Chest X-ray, PA view. Patient: 32 years old, sex M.
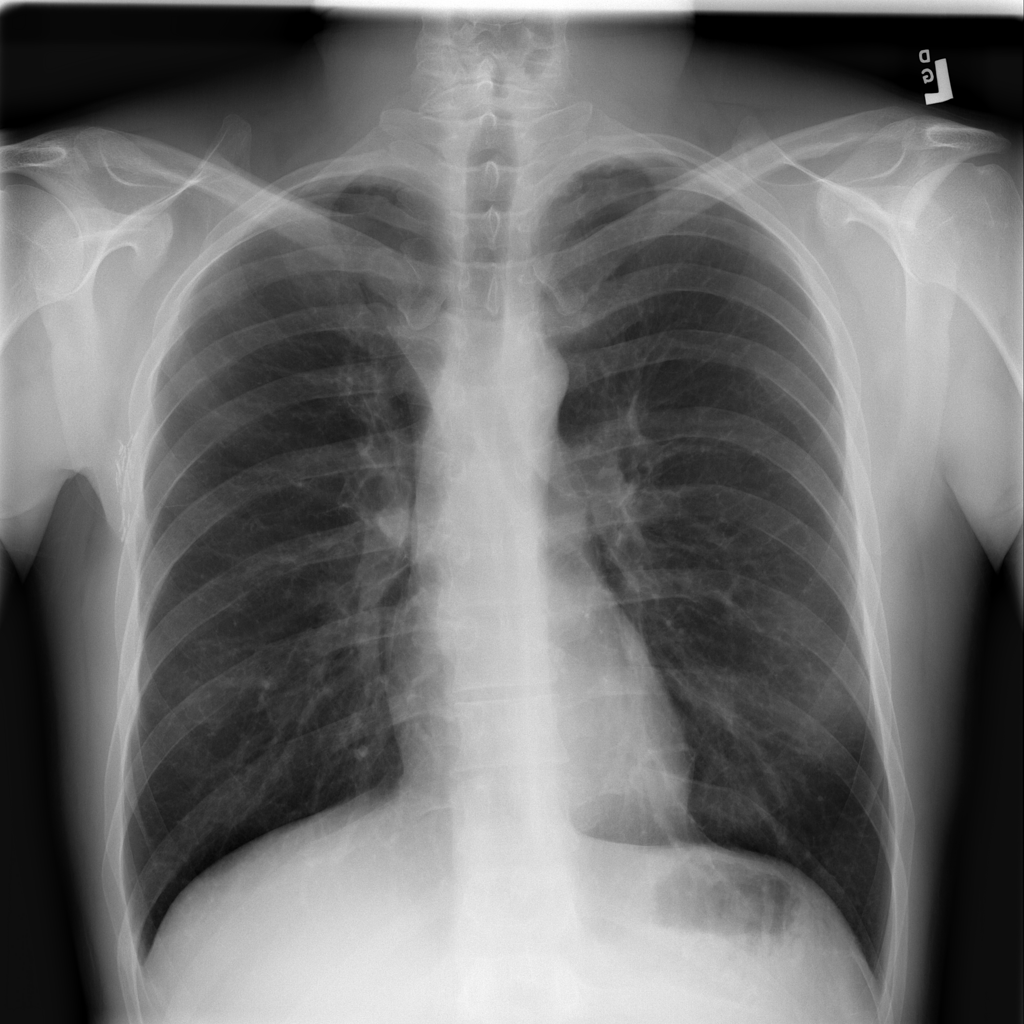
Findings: No Finding